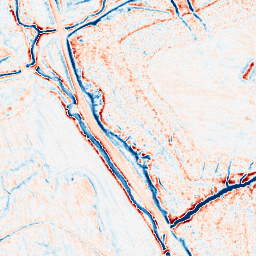
Category: edge_preserving
Decomposition family: anisotropic_diffusion
Decomposition parameters: iterations: 50
kappa: 100
gamma: 0.05
Upsampling method: sinc_hamming
Upsampling parameters: scale: 8
kernel_size: 16
Upsampling scale: 8